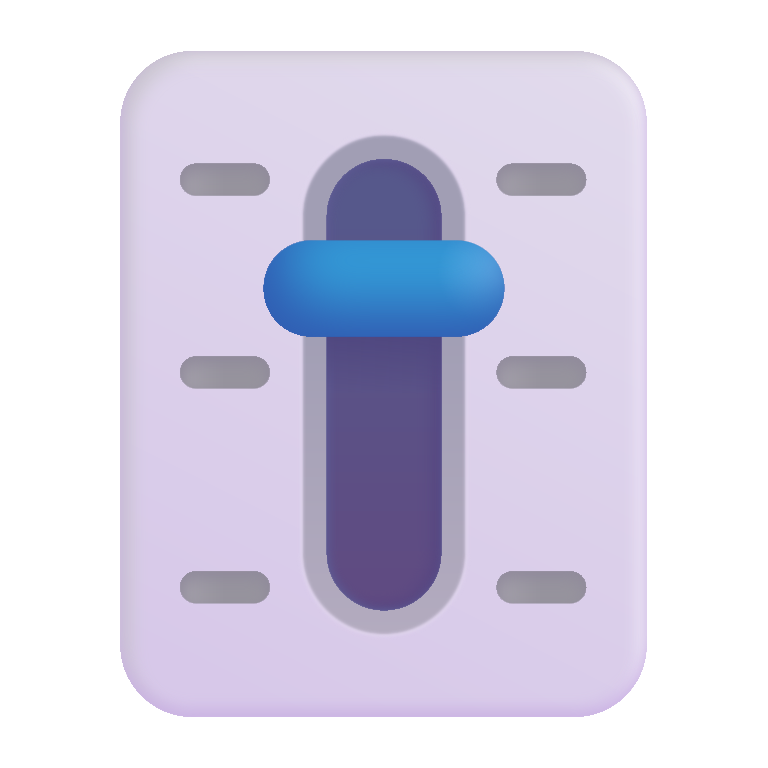
level slider color